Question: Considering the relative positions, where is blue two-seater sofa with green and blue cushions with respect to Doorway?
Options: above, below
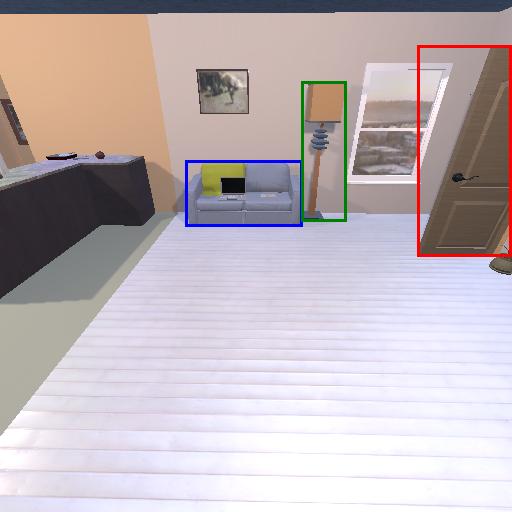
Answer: above